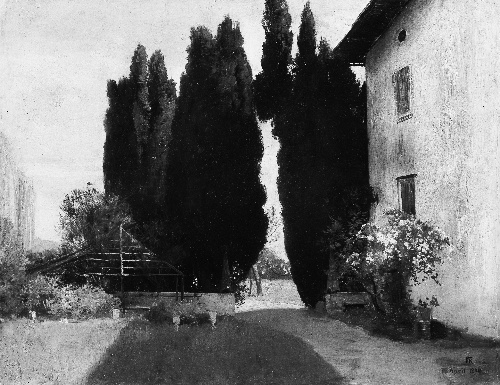
Title: Italian Garden
Artist: Friedrich August von Kaulbach
Artist bio: German, Munich 1850–1920 Ohlstadt bei Murnau
Date: 1894
Object type: Painting
Classification: Paintings
Medium: Oil on canvas
Dimensions: 19 3/8 x 25 3/8 in. (49.2 x 64.5 cm)
Department: European Paintings
Credit line: Reisinger Fund, 1916
Accession year: 1916
Repository: Metropolitan Museum of Art, New York, NY
Tags: Gardens|Cypresses